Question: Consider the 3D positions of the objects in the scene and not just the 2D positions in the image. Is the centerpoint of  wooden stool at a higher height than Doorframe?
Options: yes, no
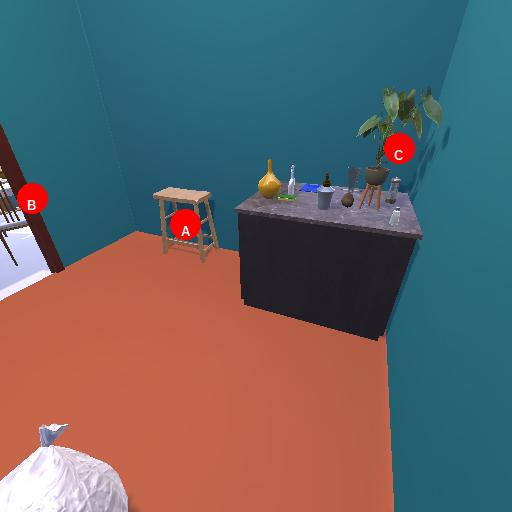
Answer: yes